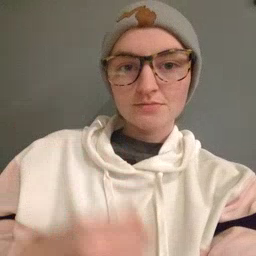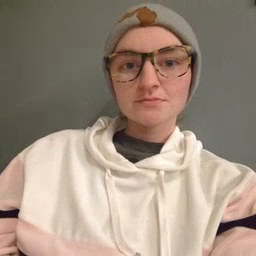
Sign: fall